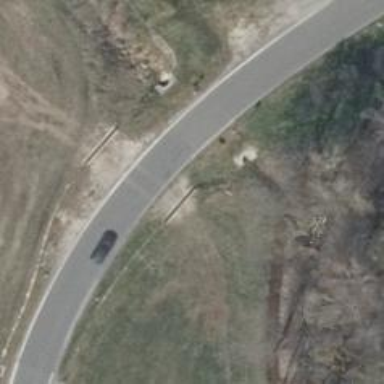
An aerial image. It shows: Grass track road with grade 5 tracktype.